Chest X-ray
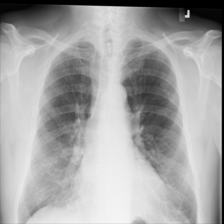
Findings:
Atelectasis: negative
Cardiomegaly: negative
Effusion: negative
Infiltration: negative
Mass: negative
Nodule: negative
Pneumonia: negative
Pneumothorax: negative
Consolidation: negative
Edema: negative
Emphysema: negative
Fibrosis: negative
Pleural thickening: negative
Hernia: negative